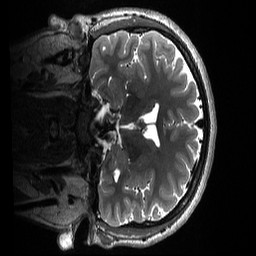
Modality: T2w
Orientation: coronal
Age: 21